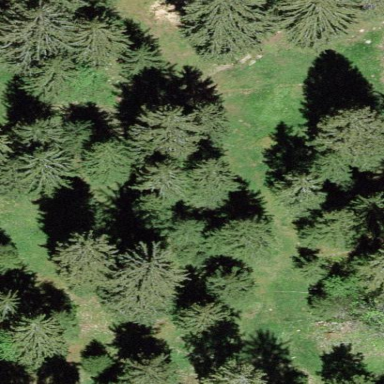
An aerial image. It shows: Serene woodland landscape.